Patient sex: M
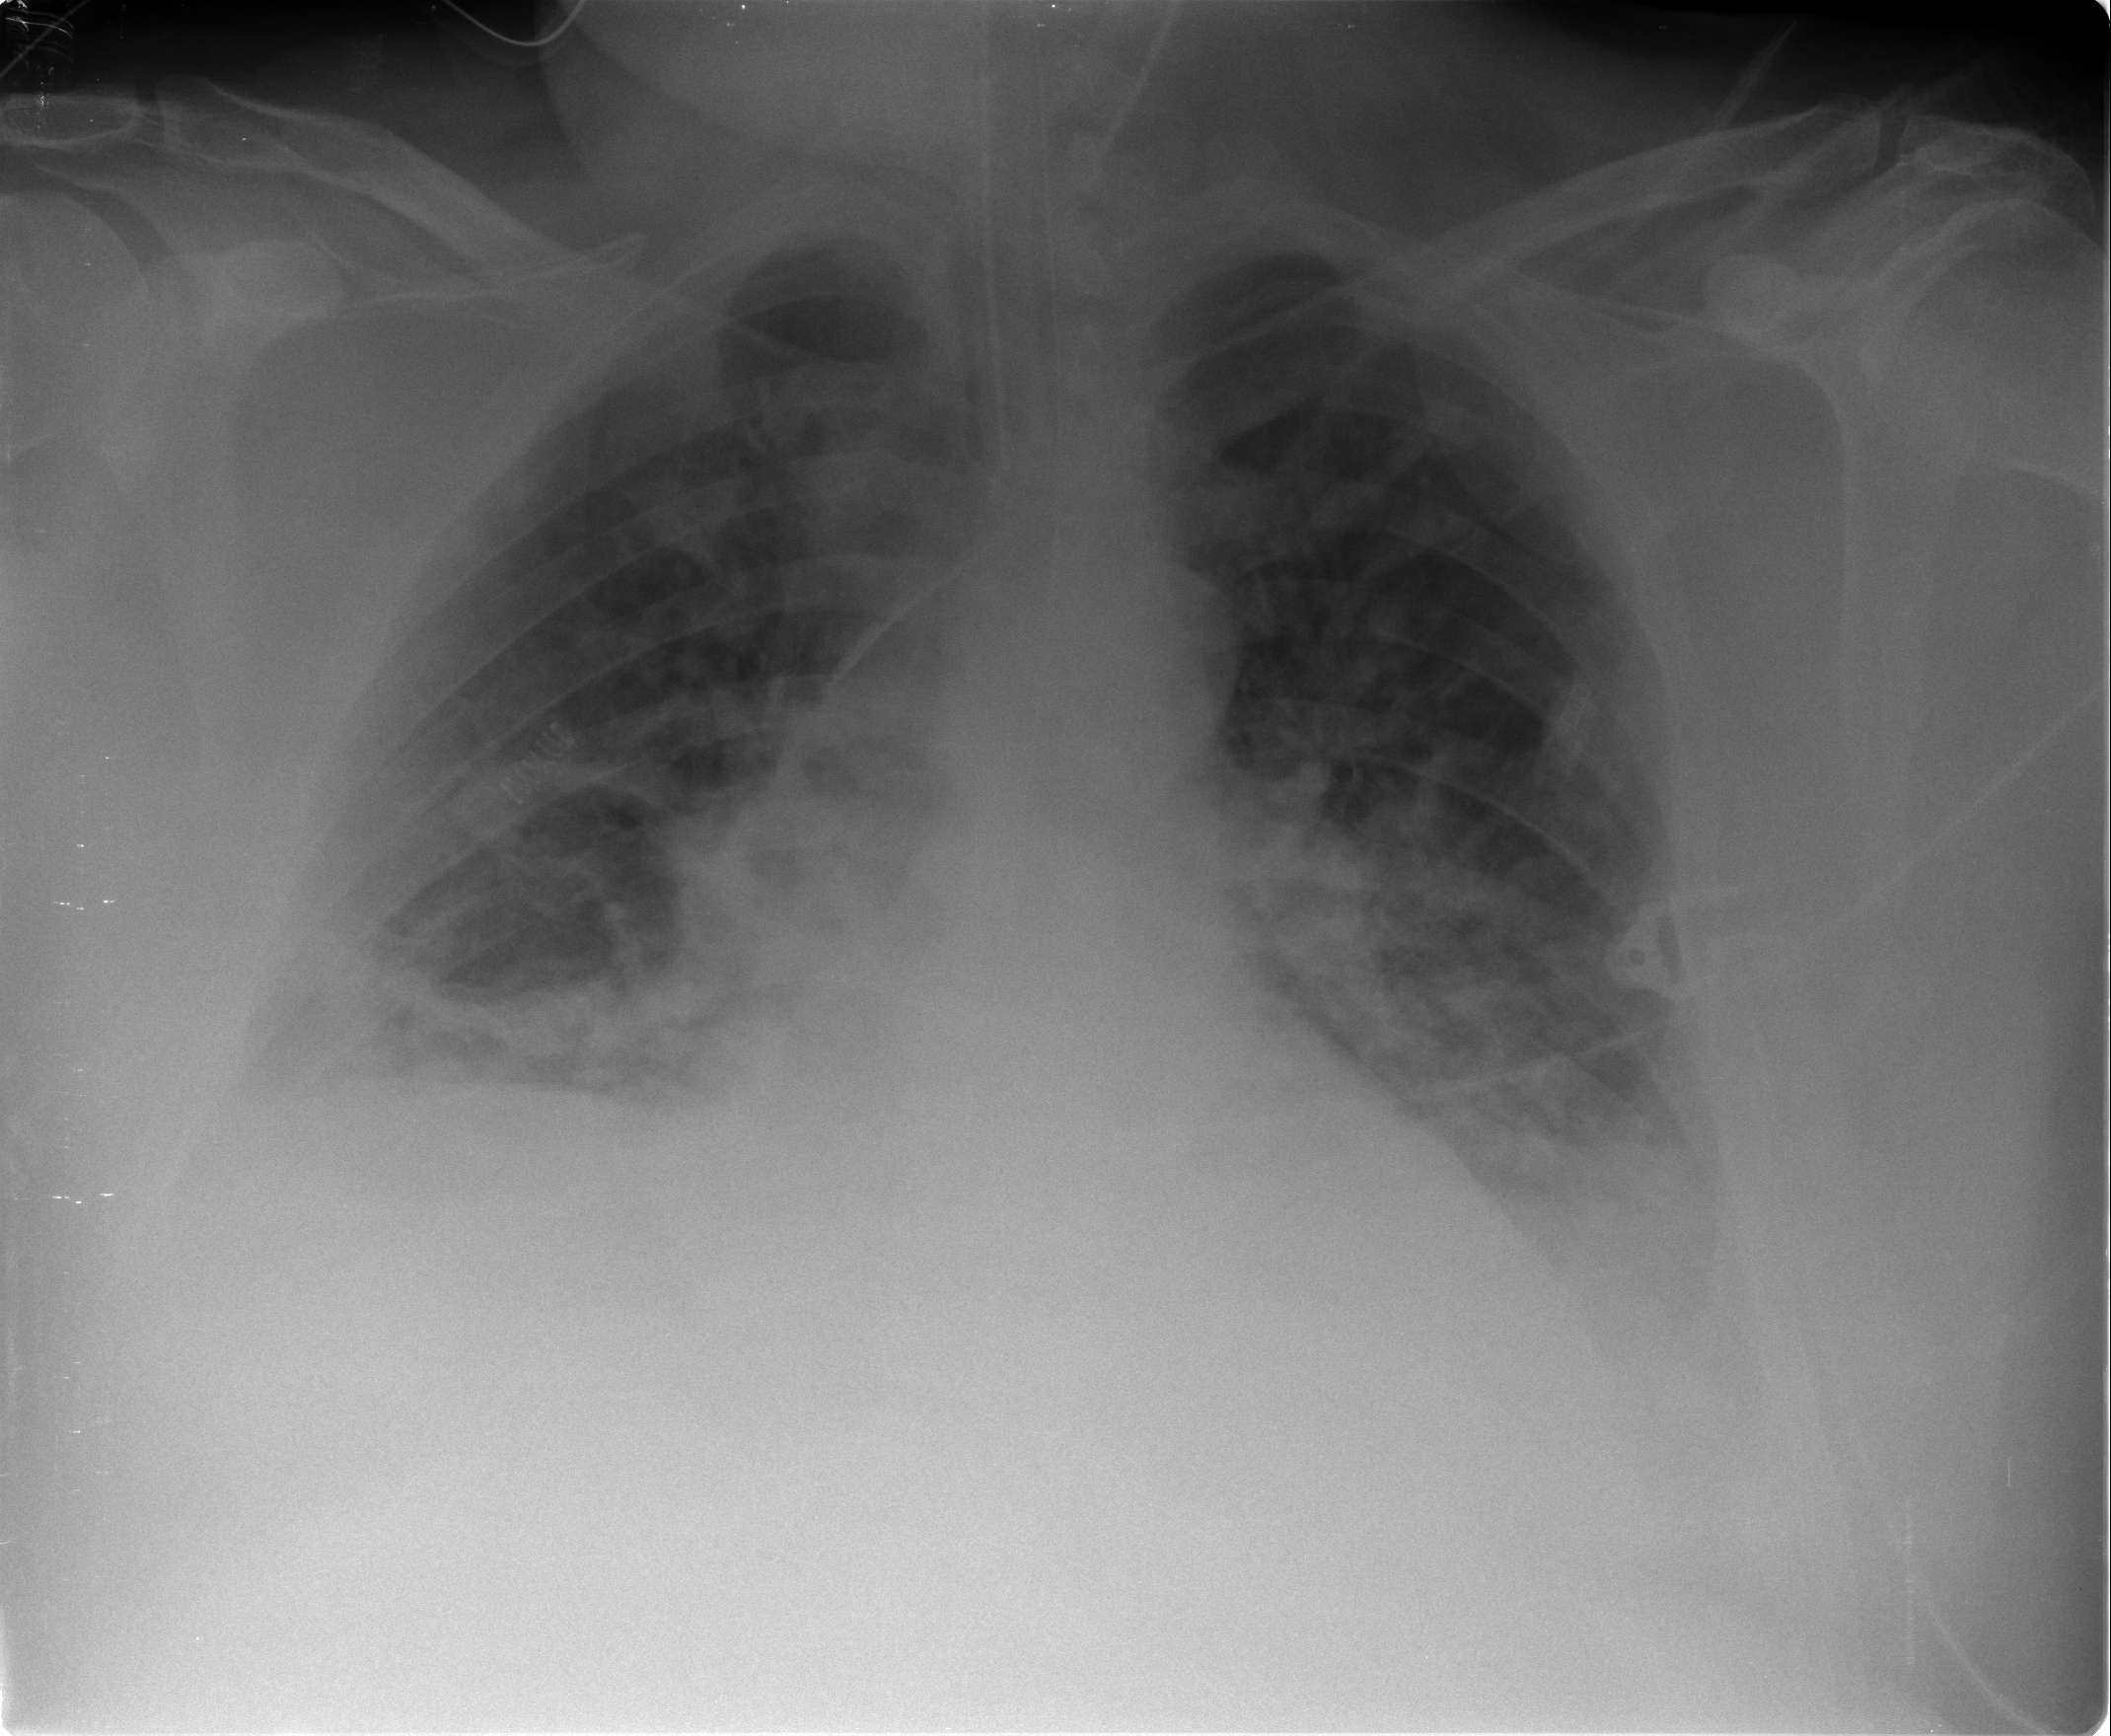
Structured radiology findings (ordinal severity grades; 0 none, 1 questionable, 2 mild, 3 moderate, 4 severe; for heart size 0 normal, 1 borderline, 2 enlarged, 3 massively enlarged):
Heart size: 2
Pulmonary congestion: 3
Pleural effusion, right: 2
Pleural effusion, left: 2
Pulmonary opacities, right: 3
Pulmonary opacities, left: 3
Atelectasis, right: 2
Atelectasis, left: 2